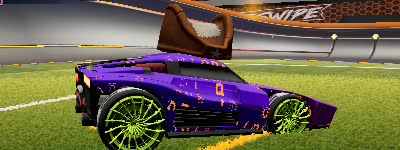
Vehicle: breakout